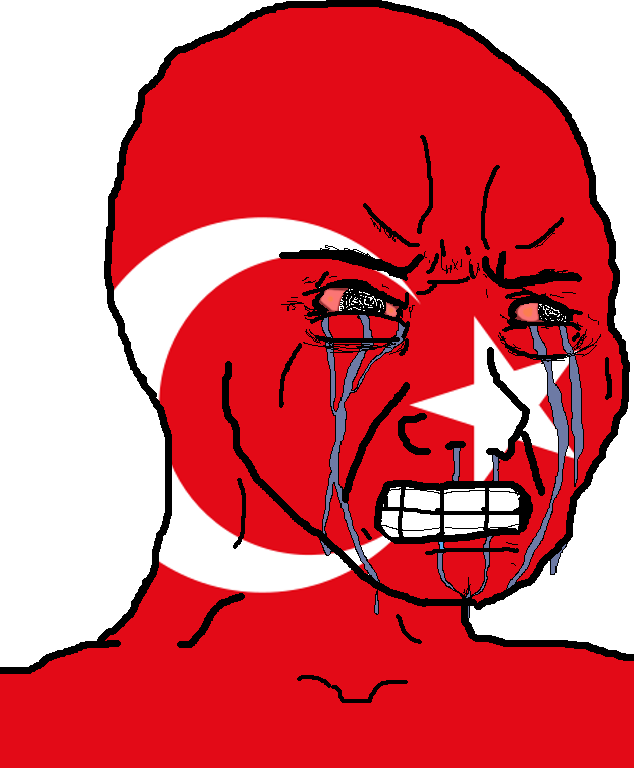
Label: 5_Crying_Wojak